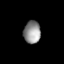
Tissue: lung
Cell type: Epithelial cells
Senescence score: 0.2233
Nuclear area (px): 376
Mean DAPI intensity: 143.559